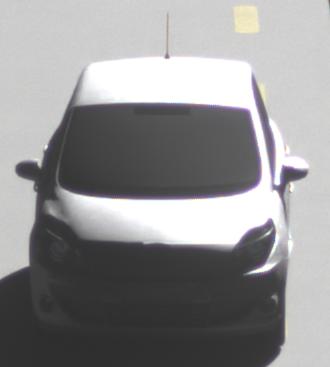
Make: Renault
Model: Scénic 1.6 16V 110
Detailed model: Scénic (III)
Model produced from: 2009/06
Model produced until: 2010/08
Doors: 5
Color: white
Road condition: dry road
Daytime: morning or afternoon
Contrast: high contrast